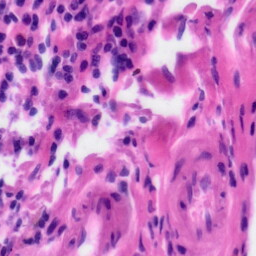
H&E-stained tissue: Tonsil